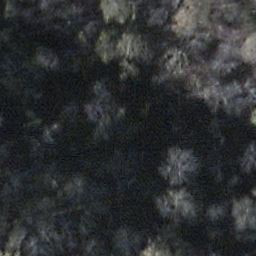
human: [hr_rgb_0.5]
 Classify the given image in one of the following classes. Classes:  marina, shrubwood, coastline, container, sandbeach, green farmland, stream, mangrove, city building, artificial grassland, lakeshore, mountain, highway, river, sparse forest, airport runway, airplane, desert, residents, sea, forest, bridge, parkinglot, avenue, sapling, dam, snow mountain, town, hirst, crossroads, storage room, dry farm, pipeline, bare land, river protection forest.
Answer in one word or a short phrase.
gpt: shrubwood